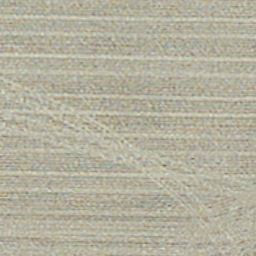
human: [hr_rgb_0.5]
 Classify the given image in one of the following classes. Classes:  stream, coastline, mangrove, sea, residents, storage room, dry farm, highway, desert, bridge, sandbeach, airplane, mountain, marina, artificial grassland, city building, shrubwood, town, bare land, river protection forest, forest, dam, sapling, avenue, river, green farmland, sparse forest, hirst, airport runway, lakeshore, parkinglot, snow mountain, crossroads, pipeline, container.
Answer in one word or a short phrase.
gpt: dry farm